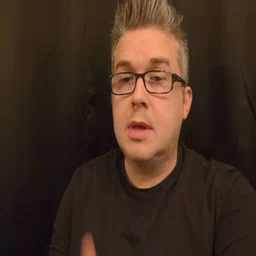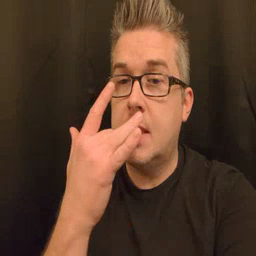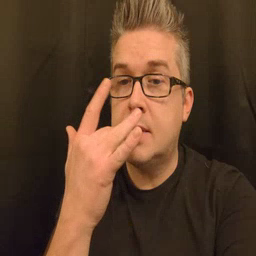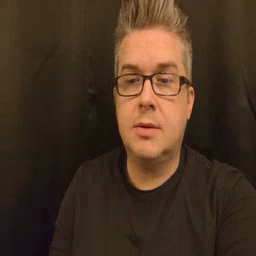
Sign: taste